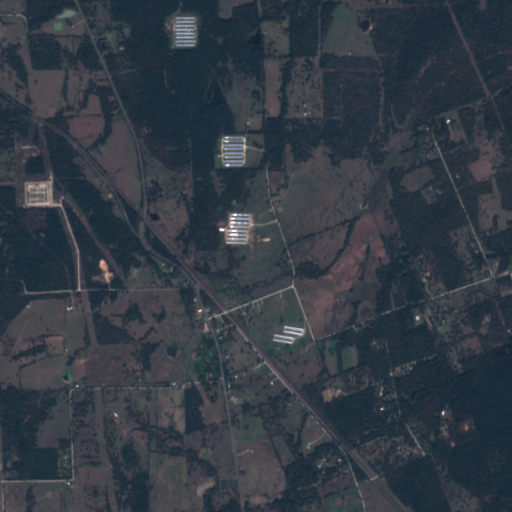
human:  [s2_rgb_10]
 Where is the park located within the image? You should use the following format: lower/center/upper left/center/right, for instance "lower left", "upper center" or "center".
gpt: The park is located in the lower center of the image.
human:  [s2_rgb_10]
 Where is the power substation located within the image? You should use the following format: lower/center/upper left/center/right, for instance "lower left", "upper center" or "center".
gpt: The power substation is located in the center left of the image.
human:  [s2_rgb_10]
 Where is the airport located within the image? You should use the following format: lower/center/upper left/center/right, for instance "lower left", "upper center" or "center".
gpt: There is no airport in the image.